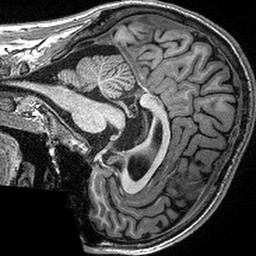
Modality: T1w
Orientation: sagittal
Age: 20
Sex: male